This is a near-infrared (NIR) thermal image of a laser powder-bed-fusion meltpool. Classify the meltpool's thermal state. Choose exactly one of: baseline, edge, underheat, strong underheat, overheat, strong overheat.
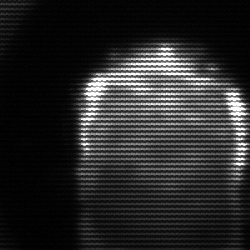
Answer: baseline